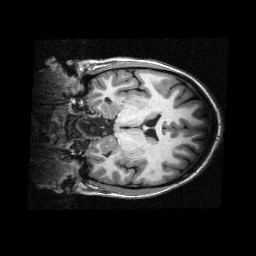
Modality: T1w
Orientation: coronal
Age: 23
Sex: female